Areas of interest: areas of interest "Logistics and Express Delivery"
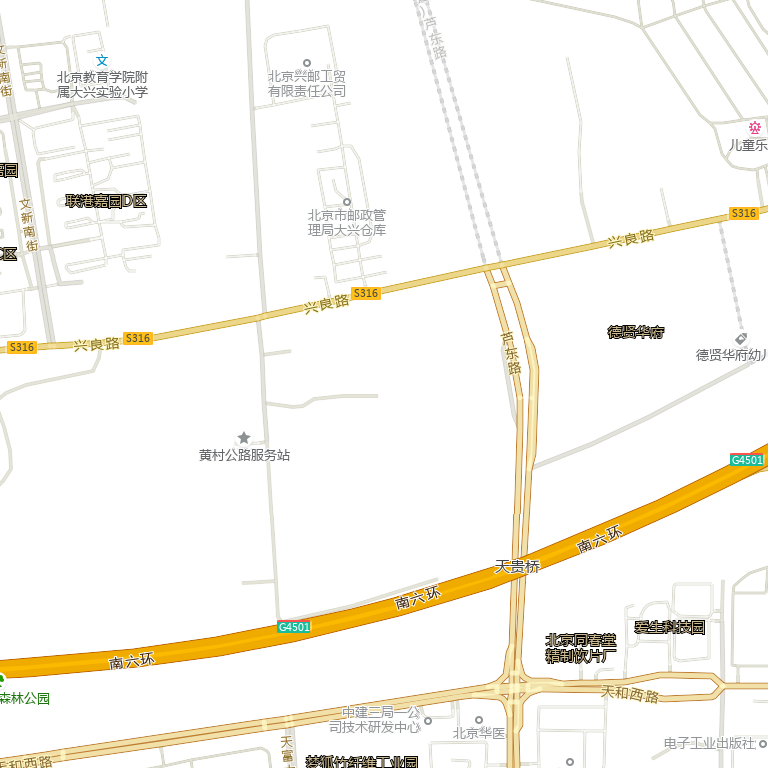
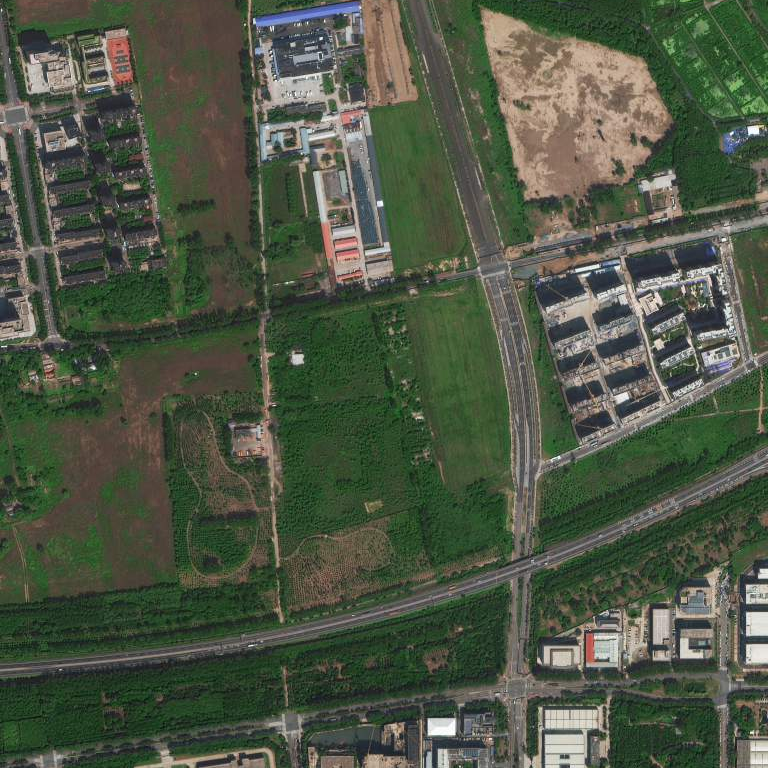